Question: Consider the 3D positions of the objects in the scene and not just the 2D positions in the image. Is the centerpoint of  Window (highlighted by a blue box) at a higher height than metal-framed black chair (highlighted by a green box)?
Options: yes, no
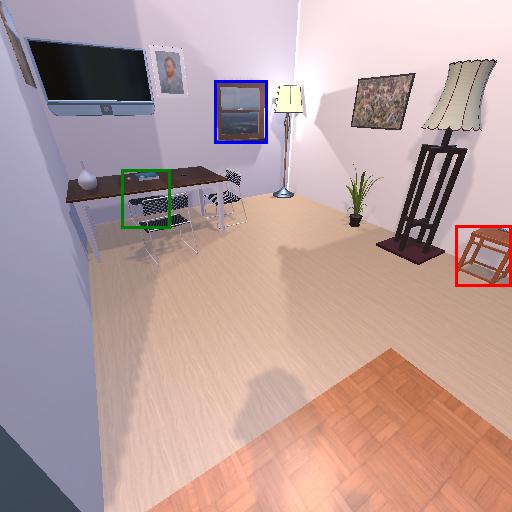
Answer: yes